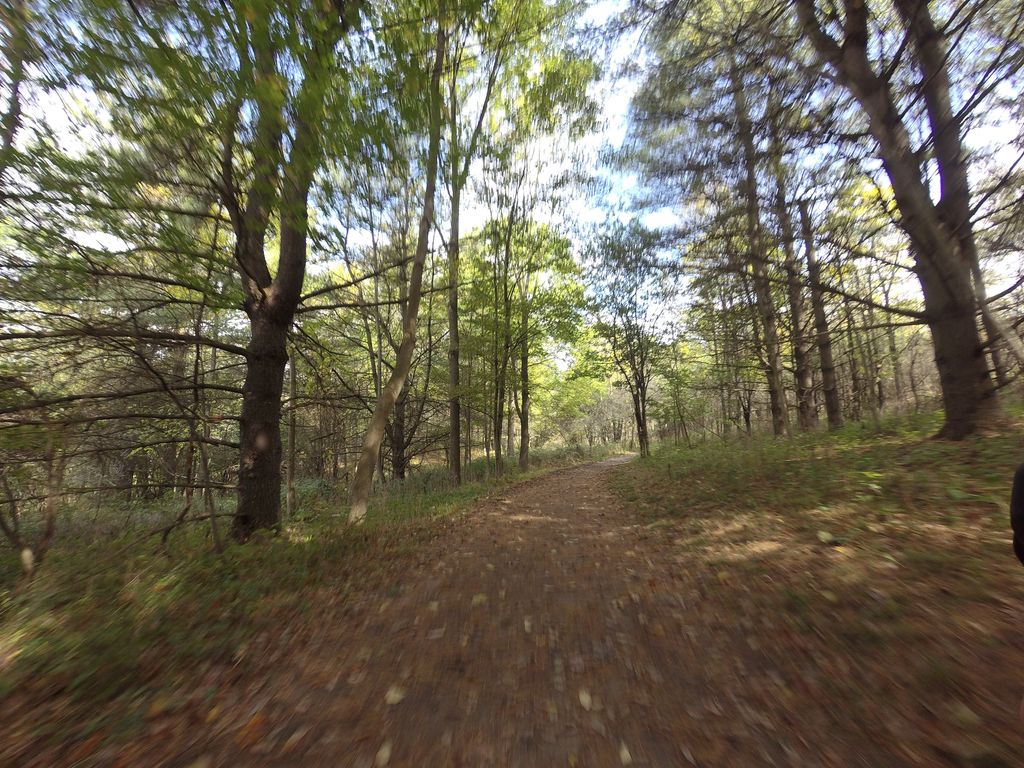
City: hamilton